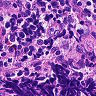
Metastatic tissue present: no